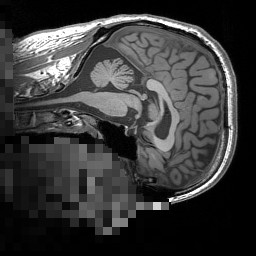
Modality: T1w
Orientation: sagittal
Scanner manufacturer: siemens
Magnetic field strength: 3 T
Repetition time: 1.5 s
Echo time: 0.00291 s